Question: When I add a view controller embedded by navigation controller, to a tab bar, its icon + title disappear briefly when coming back to the More tab.
However when the view controller is added as such, the icon+image are okay and don't disappear.
I've tried many things already, and am out of options. Any ideas?
Here's my 'AppDelegate' code:
'''
- (BOOL)application:(UIApplication *)application didFinishLaunchingWithOptions:(NSDictionary *)launchOptions
{
self.window = [[UIWindow alloc] initWithFrame:[[UIScreen mainScreen] bounds]];
self.tabBarController = [[UITabBarController alloc] init];
// Must be placed here, just before tabs are added. Otherwise navigation bar
// will overlap with status bar.
[[UIApplication sharedApplication] setStatusBarHidden:NO withAnimation:UIStatusBarAnimationSlide];
[self addViewControllersToTabBar];
self.window.rootViewController = self.tabBarController;
self.window.backgroundColor = [UIColor whiteColor];
[self.window makeKeyAndVisible];
return YES;
}
- (void)addViewControllersToTabBar
{
NSArray* tabBarClassNames =
@[
NSStringFromClass([FirstViewController class]),
NSStringFromClass([SecondViewController class]),
NSStringFromClass([FirstViewController class]),
NSStringFromClass([FirstViewController class]),
NSStringFromClass([FirstViewController class]),
NSStringFromClass([SecondViewController class]),
NSStringFromClass([FirstViewController class]),
];
NSMutableArray* viewControllers = [NSMutableArray array];
for (NSString* className in tabBarClassNames)
{
UIViewController* viewController = [[NSClassFromString(className) alloc] init];
UINavigationController* navigationController;
navigationController = [[UINavigationController alloc] initWithRootViewController:viewController];
[viewControllers addObject:navigationController];
}
[viewControllers addObject:[[FirstViewController alloc] init]]; // This one is fine.
self.tabBarController.viewControllers = viewControllers;
self.tabBarController.selectedViewController = viewControllers[2];
}
'''
and the view controllers are literally nothing more than:
'''
@implementation SecondViewController
- (instancetype)init
{
if (self = [super init])
{
self.title = @"second";
self.tabBarItem.image = [UIImage imageNamed:@"second.png"];
}
return self;
}
@end
'''

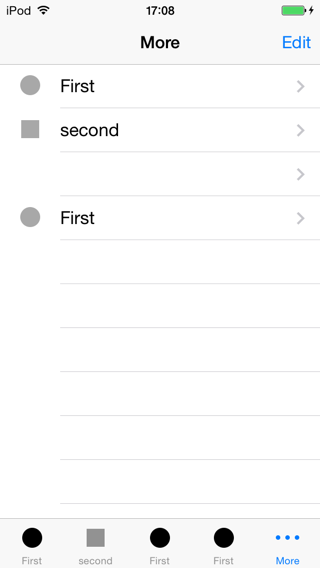
Answer: Holy shit, spent so much time on this bug, but here's my workaround. Instead of:
'''
navigationController = [[UINavigationController alloc] initWithRootViewController:viewController];
'''
I created my own 'NavigationController' as subclass of 'UINavigationController':
'''
@implementation NavigationController
- (instancetype)initWithRootViewController:(UIViewController*)rootViewController
{
if (self = [super initWithRootViewController:rootViewController])
{
NSString* className = NSStringFromClass([rootViewController class]);
NSString* name = [className stringByReplacingOccurrencesOfString:@"ViewController" withString:@""];
self.tabBarItem.image = [UIImage imageNamed:[NSString stringWithFormat:@"%@Tab.png", name]];
}
return self;
}
@end
'''
and then do:
'''
navigationController = [[NavigationController alloc] initWithRootViewController:viewController];
'''
Prerequisite is that tab images have the same base name as the view controller class name, which was already the case in my app.
I was setting 'self.tabBarItem.image' inside the view controllers' 'init' method, and this seems to cause the effect I was seeing. So in addition to using my own navigation controller, I also simply deleted setting the 'tabBarItem' in each individual view controller.